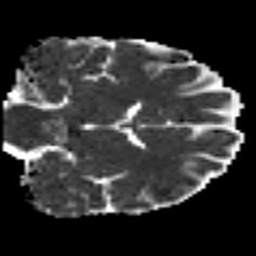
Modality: MD
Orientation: coronal
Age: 26
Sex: male
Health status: healthy
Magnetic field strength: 3 T
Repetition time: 8.4 s
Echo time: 0.0926 s